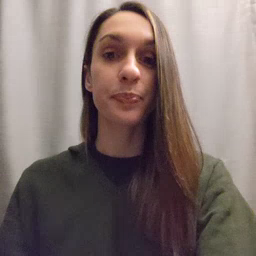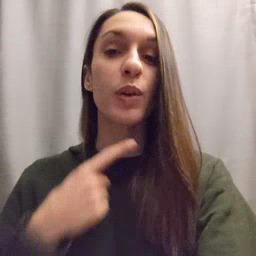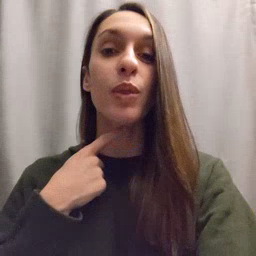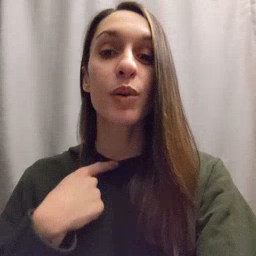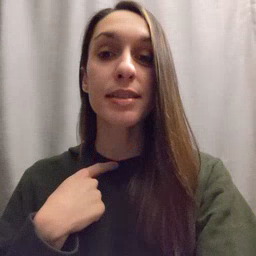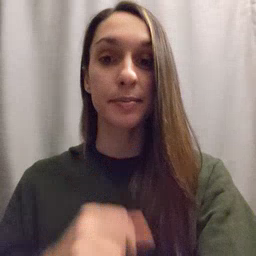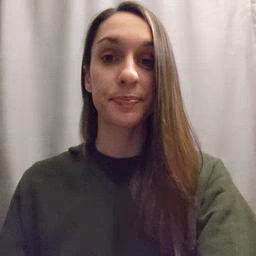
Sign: thirsty